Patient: sex M, age 80
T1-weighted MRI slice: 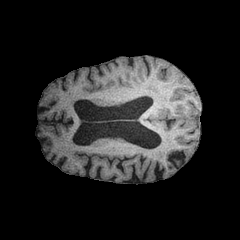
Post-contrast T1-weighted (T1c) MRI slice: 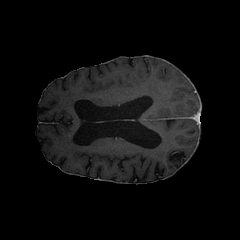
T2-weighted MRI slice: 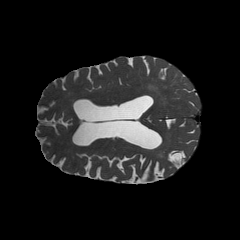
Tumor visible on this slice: no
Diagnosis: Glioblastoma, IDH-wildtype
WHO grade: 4